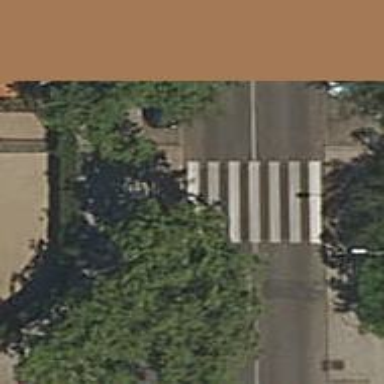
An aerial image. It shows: Uncontrolled crossing on the road.